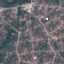
Label: Residential